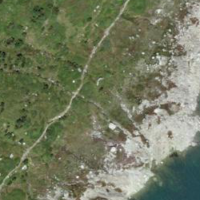
EUNIS habitat code: 26
Species observed at this site:
Campanula barbata